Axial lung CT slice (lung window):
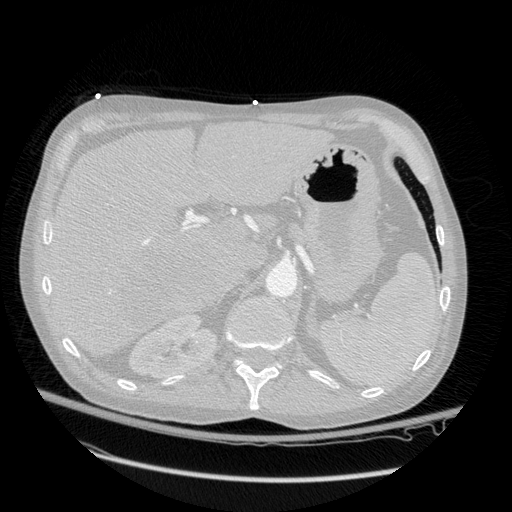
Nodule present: no